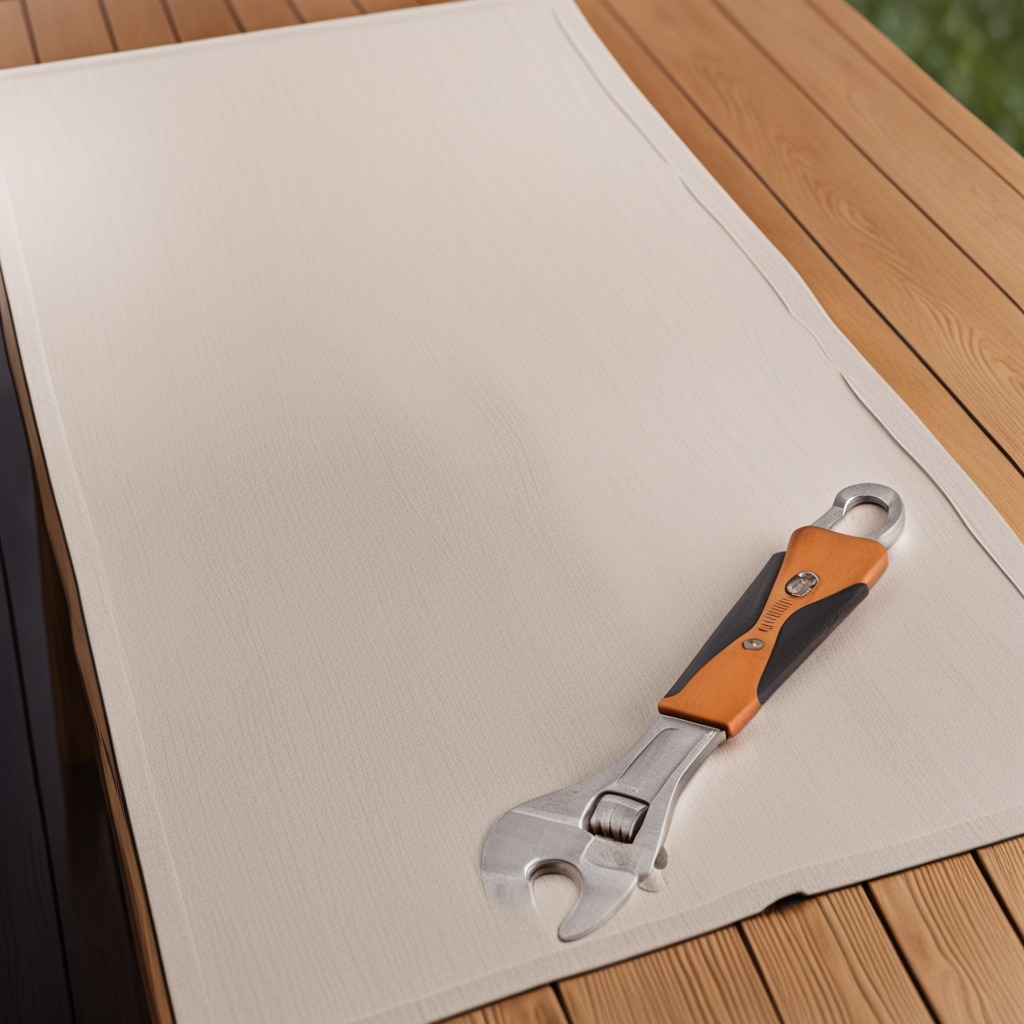
An wrench is lying on a wooden table in an outdoor workshop.